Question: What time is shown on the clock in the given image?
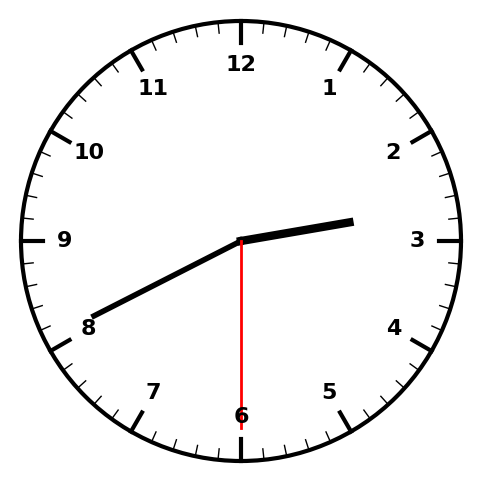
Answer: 02:40:30